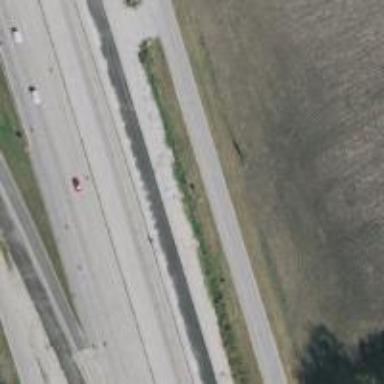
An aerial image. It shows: Motorway.